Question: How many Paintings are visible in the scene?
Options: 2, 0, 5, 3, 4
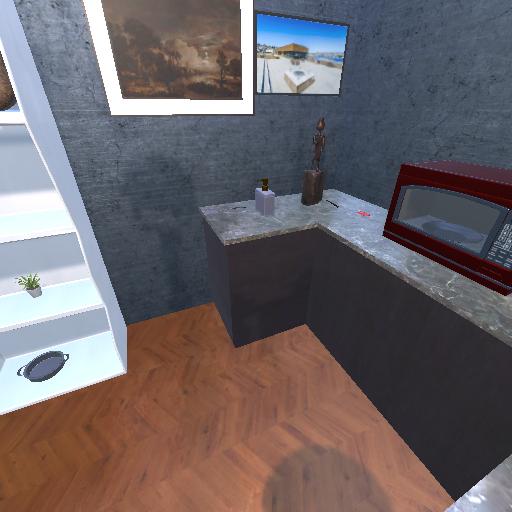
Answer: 2